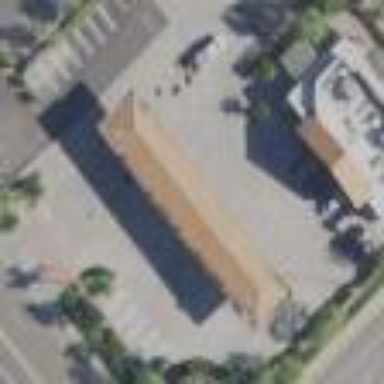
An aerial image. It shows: Fuel station.